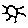
Label: sun